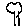
Label: tree